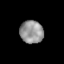
Tissue: lung
Cell type: Others
Senescence score: 0.1914
Nuclear area (px): 526
Mean DAPI intensity: 148.114